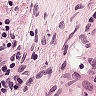
Metastatic tissue present: no